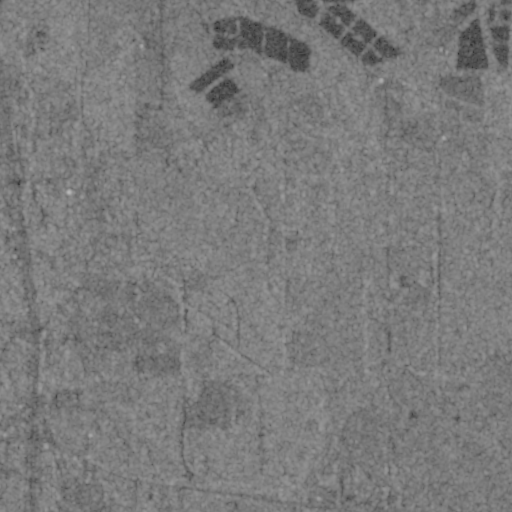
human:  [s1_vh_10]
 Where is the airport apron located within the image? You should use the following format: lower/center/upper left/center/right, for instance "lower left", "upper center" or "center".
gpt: The airport apron is located in the upper left of the image.
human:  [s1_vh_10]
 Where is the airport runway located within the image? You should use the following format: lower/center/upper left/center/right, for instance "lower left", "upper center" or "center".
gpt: The airport runway is located in the upper left of the image.
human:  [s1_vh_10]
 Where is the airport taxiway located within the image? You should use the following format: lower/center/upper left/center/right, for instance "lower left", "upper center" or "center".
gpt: The airport taxiway is located in the upper left of the image.
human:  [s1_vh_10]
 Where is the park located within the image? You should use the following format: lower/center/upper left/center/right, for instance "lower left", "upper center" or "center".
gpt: The park is located in the lower left of the image.
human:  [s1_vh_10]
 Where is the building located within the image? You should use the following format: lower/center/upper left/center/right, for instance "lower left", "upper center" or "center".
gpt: The building is located in the center left of the image.
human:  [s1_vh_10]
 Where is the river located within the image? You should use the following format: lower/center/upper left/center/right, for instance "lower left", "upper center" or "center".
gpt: The river is located in the lower of the image.
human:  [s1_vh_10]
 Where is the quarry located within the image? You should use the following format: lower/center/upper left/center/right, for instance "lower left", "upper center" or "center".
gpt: There is no quarry in the image.

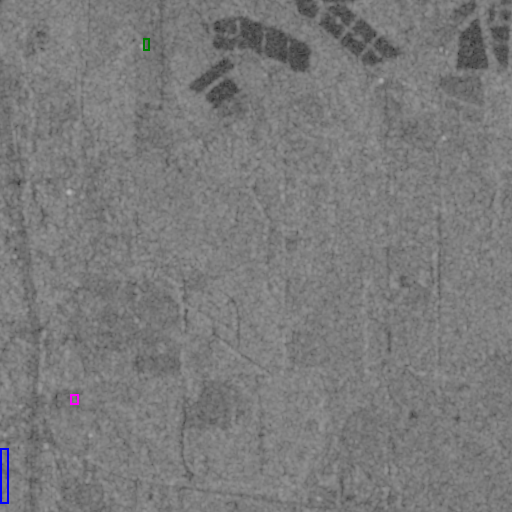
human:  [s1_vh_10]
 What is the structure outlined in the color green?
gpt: The structure outlined in green is an airport apron.
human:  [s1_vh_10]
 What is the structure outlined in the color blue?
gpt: The structure outlined in blue is a park.
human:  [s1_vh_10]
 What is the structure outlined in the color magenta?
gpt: The structure outlined in magenta is a building.
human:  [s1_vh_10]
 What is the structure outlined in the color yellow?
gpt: There is no yellow outline.